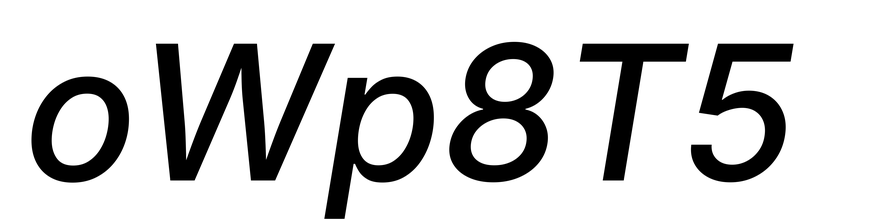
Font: Inter-Italic_Medium_Italic